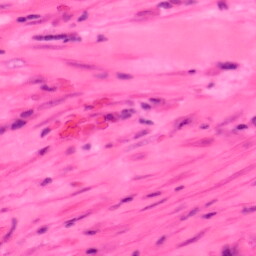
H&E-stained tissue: Colon